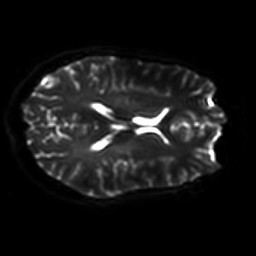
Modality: DWI
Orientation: axial
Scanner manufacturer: philips
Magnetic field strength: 7 T
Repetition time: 9.612 s
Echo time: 0.073 s